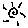
Label: sun